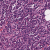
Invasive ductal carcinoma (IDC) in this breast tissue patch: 1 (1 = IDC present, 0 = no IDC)